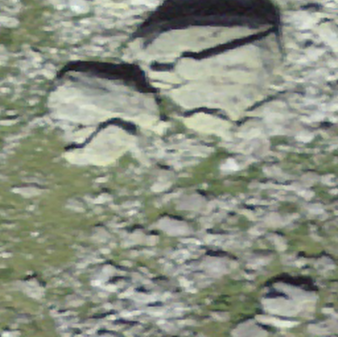
Label: bouldering_area